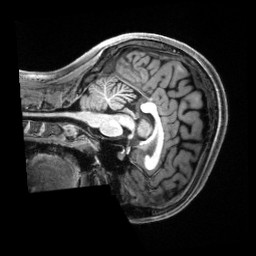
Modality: T1w
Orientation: sagittal
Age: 19
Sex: female
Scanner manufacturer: siemens
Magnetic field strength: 3 T
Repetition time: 2.5 s
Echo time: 0.00222 s